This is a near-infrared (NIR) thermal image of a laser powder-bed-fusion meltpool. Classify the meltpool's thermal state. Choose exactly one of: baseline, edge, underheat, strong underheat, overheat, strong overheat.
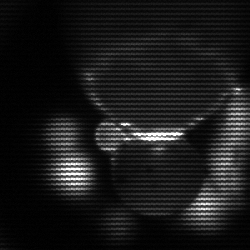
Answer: edge